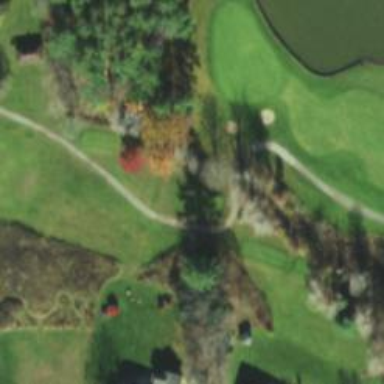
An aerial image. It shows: Path for both road and golf.